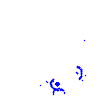
Particle: pion